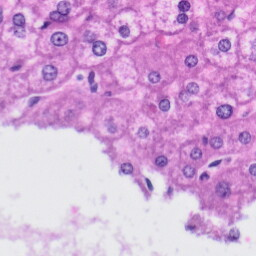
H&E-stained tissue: Liver